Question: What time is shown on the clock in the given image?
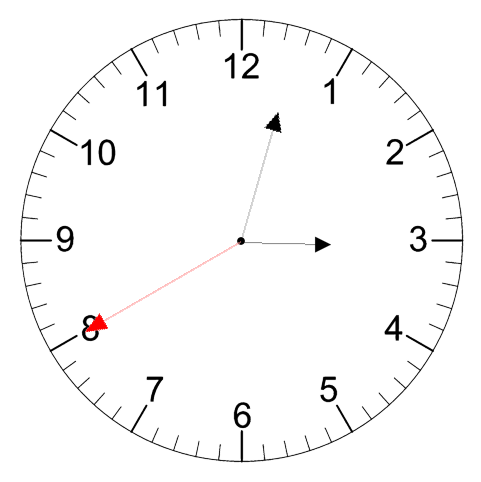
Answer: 03:02:40